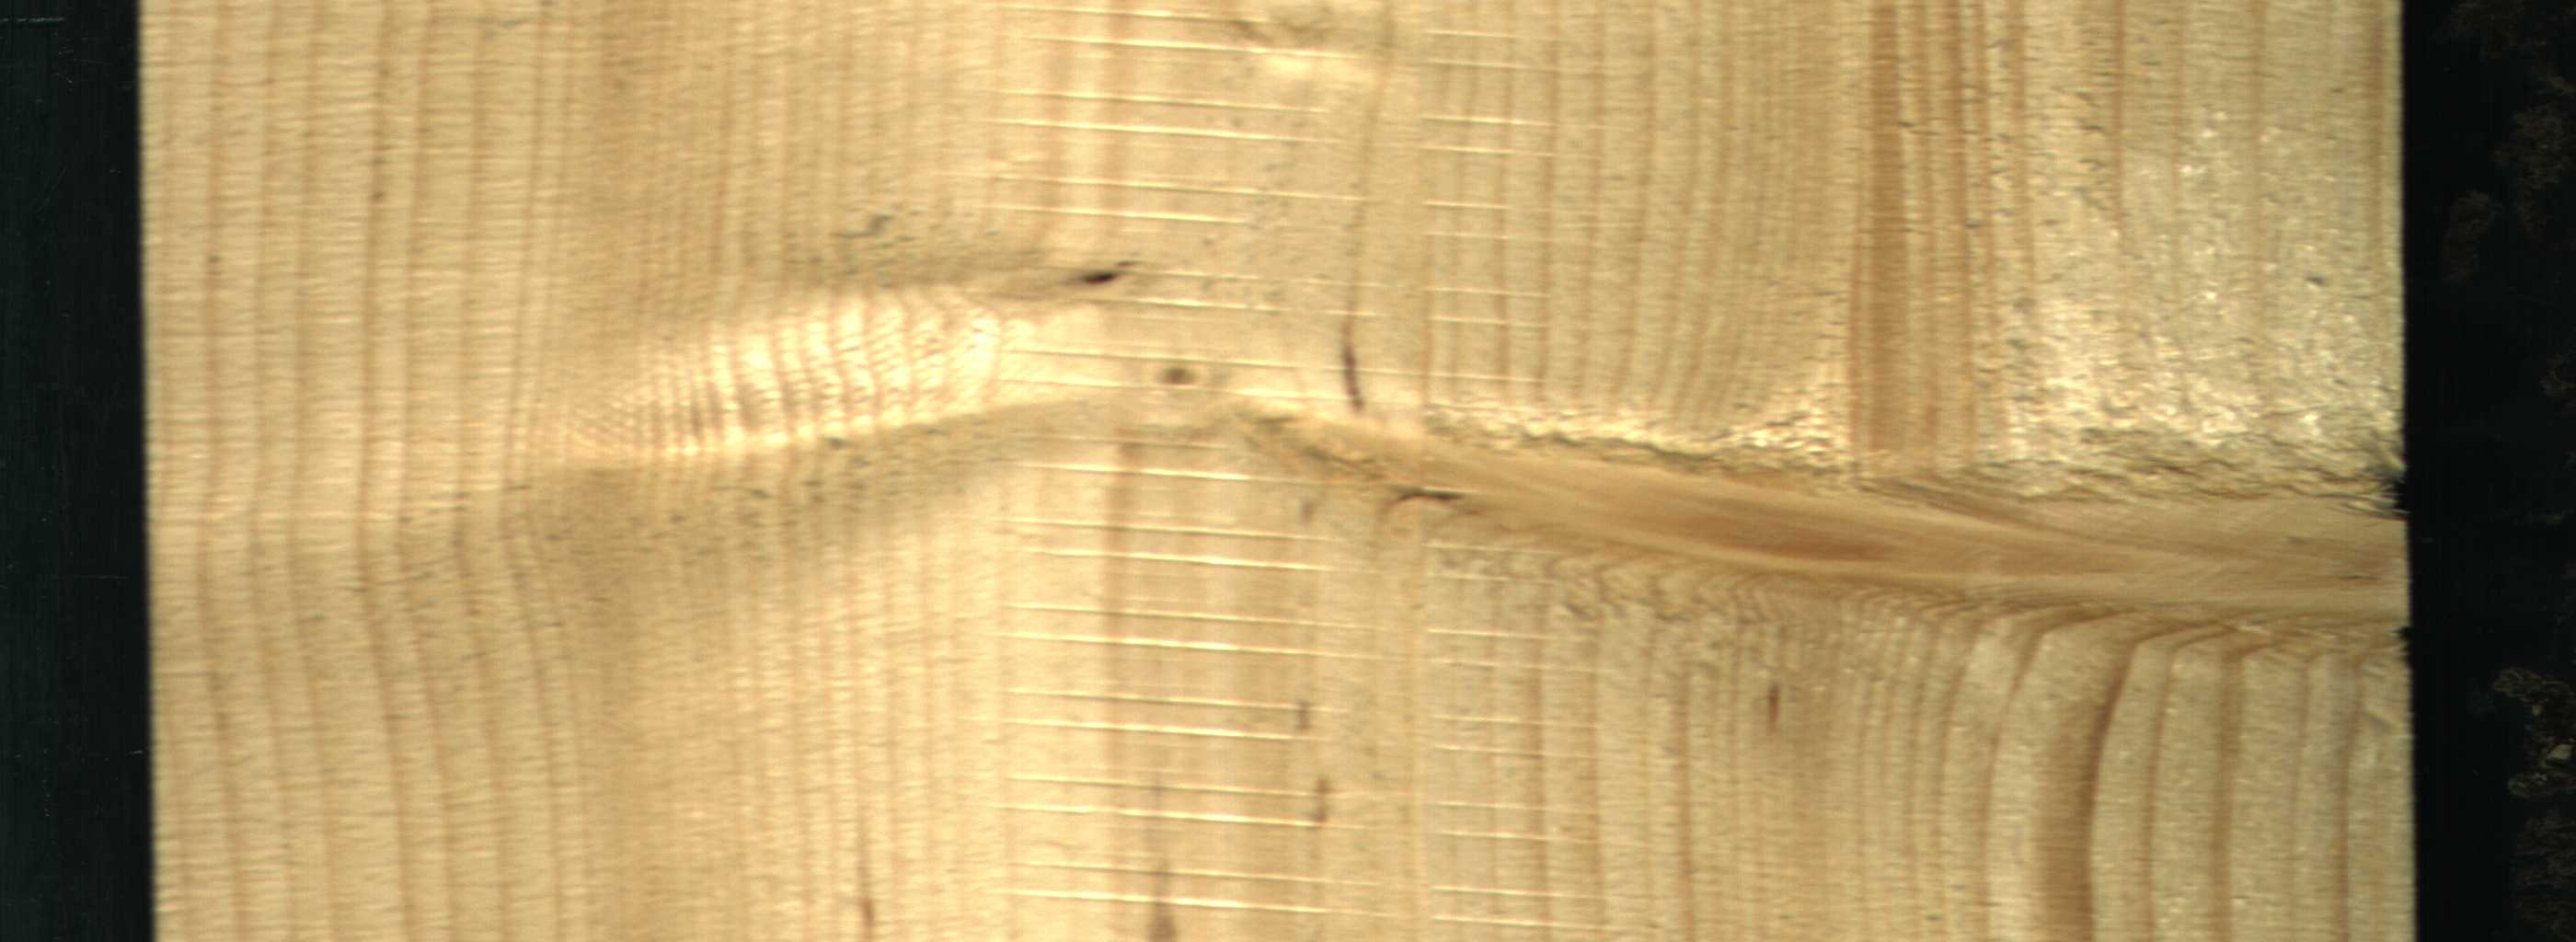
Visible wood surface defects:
Dead_Knot
Live_Knot
Live_Knot